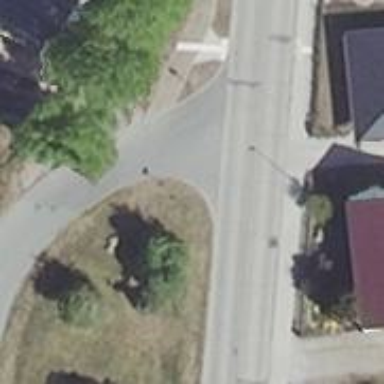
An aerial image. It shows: Residential road with asphalt surface and sidewalk on the left.